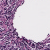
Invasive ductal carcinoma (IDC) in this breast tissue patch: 1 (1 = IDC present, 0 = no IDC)